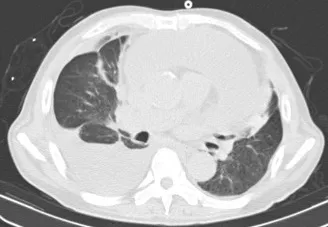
Chest CT mediastinal window and lung window of the patient 1 month after surgery.
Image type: radiology (ct)